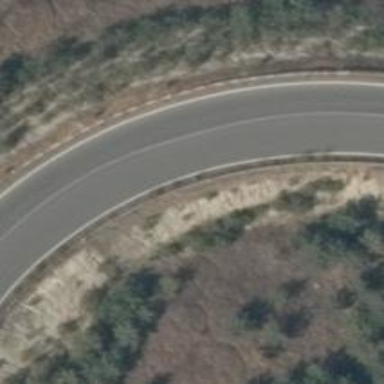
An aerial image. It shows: Asphalt trunk link road.